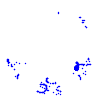
Particle: pion